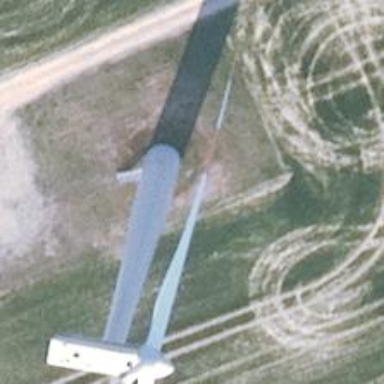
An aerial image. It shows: Wind generator powered by Vestas horizontal axis wind turbine.